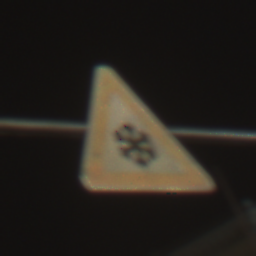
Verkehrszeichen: SchneeOderEisglaette
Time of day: Night
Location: Outdoor (Urban)
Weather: Clear
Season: NotSpecified
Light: Artificial